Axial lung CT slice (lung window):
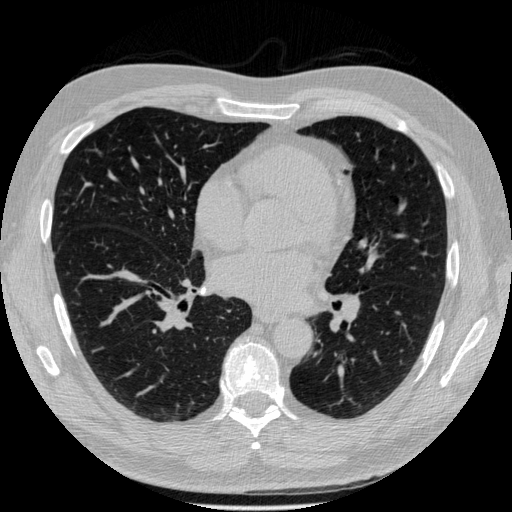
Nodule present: no